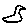
Label: bird